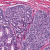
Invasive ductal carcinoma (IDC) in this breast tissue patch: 0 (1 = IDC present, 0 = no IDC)